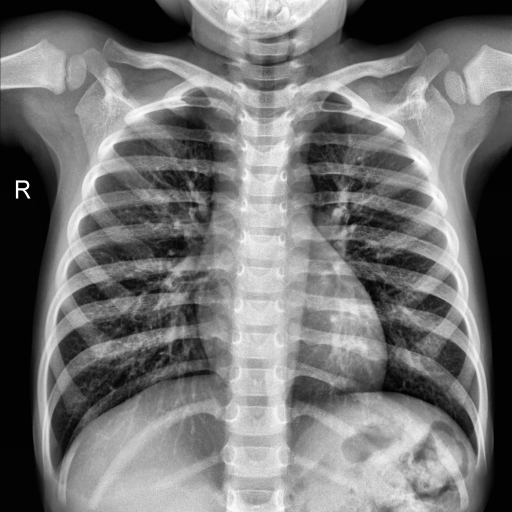
Finding: NORMAL